Question: all!
I have problem with plugin Remote Hosts Access for Gogland which deployment project to remote server after last update.
I full delete IDE and install but problem still have.
I can't find this plugin in plugins menu: com.intellij.modules.ssh

Thanks in advance
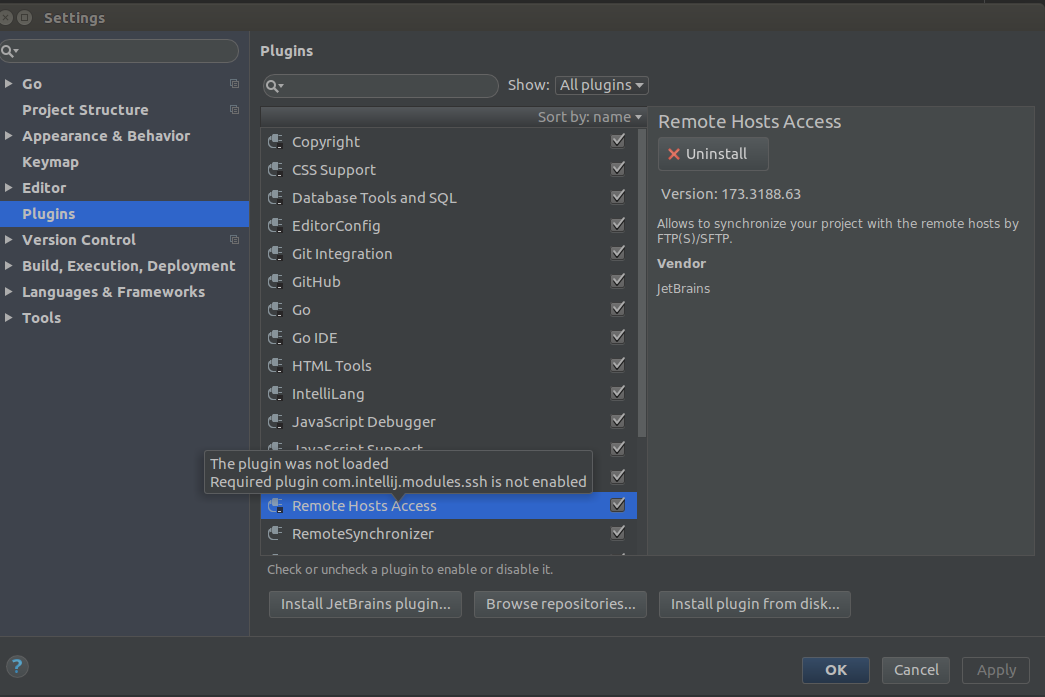
Answer: As the error says, there's a module missing which was not shipped with the IDE.
The issue has been discussed and solved <URL> and the next EAP. EAP 17, will fix it.